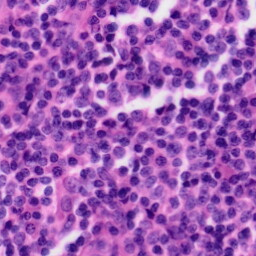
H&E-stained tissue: Tonsil